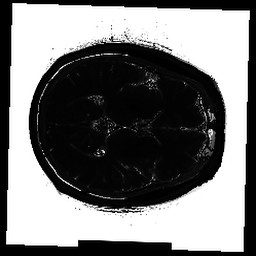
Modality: T2map
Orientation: axial
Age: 42
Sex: male
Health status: ill